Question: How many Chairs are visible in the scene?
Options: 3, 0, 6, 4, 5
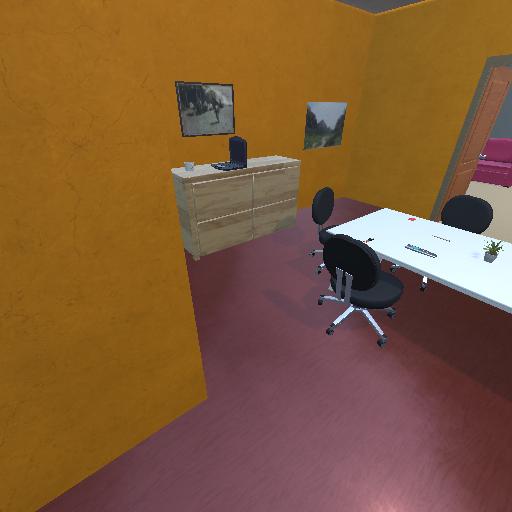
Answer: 3